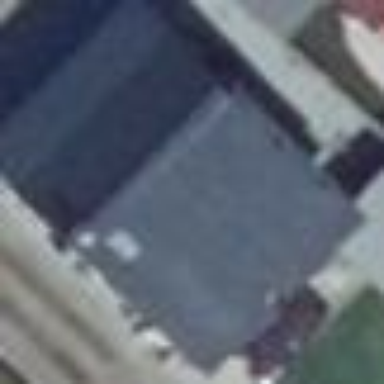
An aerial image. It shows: Detached building.